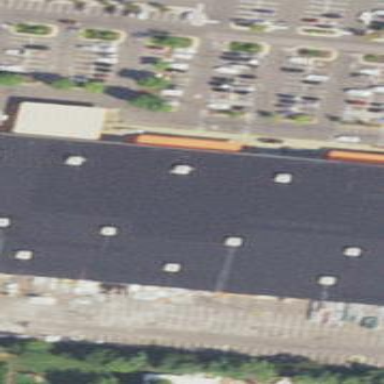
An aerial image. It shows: Retail building.